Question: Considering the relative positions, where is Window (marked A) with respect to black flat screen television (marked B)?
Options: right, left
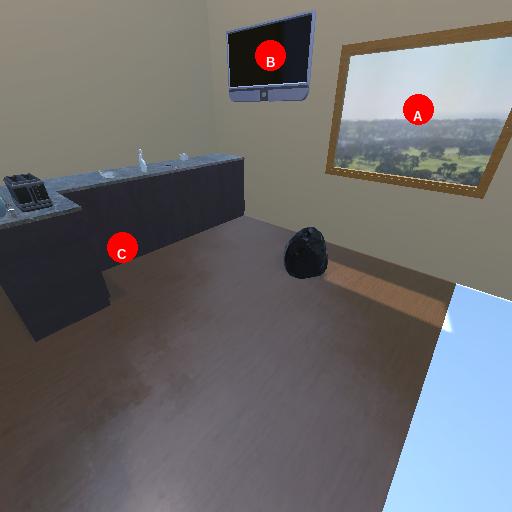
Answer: right